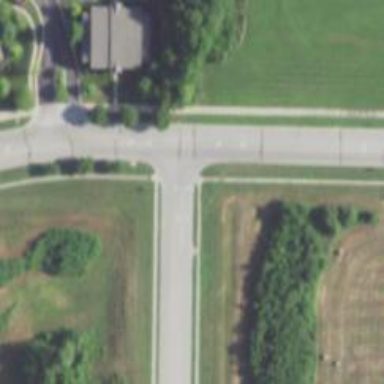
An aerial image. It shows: Road with left marking.